Interaction volume radius: 5 \u00c5
Interaction volume height: 35 \u00c5
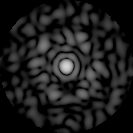
Disorder parameter: 0.8276